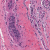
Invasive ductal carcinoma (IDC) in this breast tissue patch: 1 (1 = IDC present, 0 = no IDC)